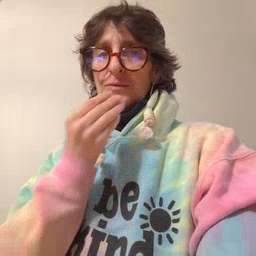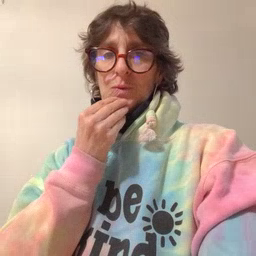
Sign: food